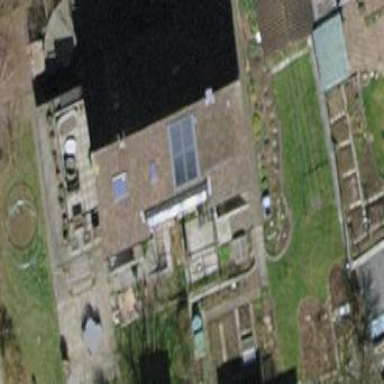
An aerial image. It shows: Semidetached house with gabled roof.